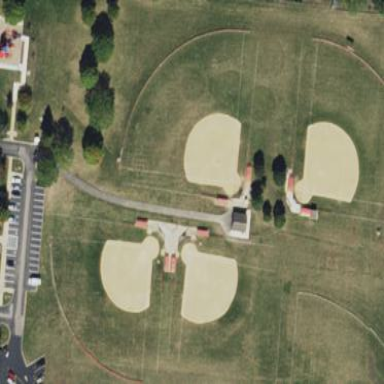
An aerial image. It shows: Baseball pitch for leisure and sports activities.